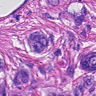
Metastatic tissue present: yes